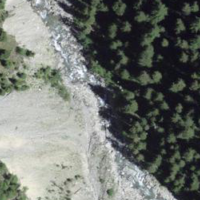
EUNIS habitat code: 43
Species observed at this site:
Vaccinium myrtillus
Rubus saxatilis